Question: I am trying to run inference on a jit traced model in C++ and currently the output I get in Python is different than the output I get in C++.
Initially I thought this be caused by the jit model itself, but now I don't think so, as I spotted some small deviations in the input tensor in the C++ code. I believe I did everything as instructed by the documentation so that might as well show an issue in 'torch::from_blob'. I'm not sure!
Therefore in order to make sure which is the case, here are the snippets both in Python and C++ plus the sample input to test it.
Here is the sample image:

For Pytorch run the following snippet of code:
'''
import cv2
import torch
from PIL import Image
import math
import numpy as np
img = Image.open('D:/Codes/imgs/profile6.jpg')
width, height = img.size
scale = 0.6
sw, sh = math.ceil(width * scale), math.ceil(height * scale)
img = img.resize((sw, sh), Image.BILINEAR)
img = np.asarray(img, 'float32')
# preprocess it
img = img.transpose((2, 0, 1))
img = np.expand_dims(img, 0)
img = (img - 127.5) * <PHONE>
img = torch.from_numpy(img)
'''
For C++:
'''
#include <iostream>
#include <torch/torch.h>
#include <torch/script.h>
using namespace torch::indexing;
#include <opencv2/core.hpp>
#include<opencv2/imgproc/imgproc.hpp>
#include<opencv2/highgui/highgui.hpp>
void test15()
{
std::string pnet_path = "D:/Codes//MTCNN/pnet.jit";
cv::Mat img = cv::imread("D:/Codes/imgs/profile6.jpg");
int width = img.cols;
int height = img.rows;
float scale = 0.6f;
int sw = int(std::ceil(width * scale));
int sh = int(std::ceil(height * scale));
//cv::Mat img;
cv::resize(img, img, cv::Size(sw, sh), 0, 0, 1);
auto tensor_image = torch::from_blob(img.data, { img.rows, img.cols, img.channels() }, at::kByte);
tensor_image = tensor_image.permute({ 2,0,1 });
tensor_image.unsqueeze_(0);
tensor_image = tensor_image.toType(c10::kFloat).sub(127.5).mul(<PHONE>);
tensor_image.to(c10::DeviceType::CPU);
}
### Input comparison :
and here are the tensor values both in Python and C++
Pytorch input ('img[:, :, :10, :10]'):
'''python
img: tensor([[
[[0.3555, 0.3555, 0.3477, 0.3555, 0.3711, 0.3945, 0.3945, 0.3867, 0.3789, 0.3789],
[ 0.3477, 0.3555, 0.3555, 0.3555, 0.3555, 0.3555, 0.3555, 0.3477, 0.3398, 0.3398],
[ 0.3320, 0.3242, 0.3320, 0.3242, 0.3320, 0.3398, 0.3398, 0.3242, 0.3164, 0.3242],
[ 0.2852, 0.2930, 0.2852, 0.2852, 0.2930, 0.2930, 0.2930, 0.2852, 0.2773, 0.2773],
[ 0.2539, 0.2617, 0.2539, 0.2617, 0.2539, 0.2148, 0.2148, 0.2148, 0.2070, 0.2070],
[ 0.1914, 0.1914, 0.1836, 0.1836, 0.1758, 0.1523, 0.1367, 0.1211, 0.0977, 0.0898],
[ 0.1367, 0.1211, 0.0977, 0.0820, 0.0742, 0.0586, 0.0273, -0.0195, -0.0742, -0.0820],
[-0.0039, -0.0273, -0.0508, -0.0664, -0.0898, -0.1211, -0.1367, -0.1523, -0.1758, -0.1758],
[-0.2070, -0.2070, -0.2148, -0.2227, -0.2148, -0.1992, -0.1992, -0.1836, -0.1680, -0.1680],
[-0.2539, -0.2461, -0.2383, -0.2305, -0.2227, -0.1914, -0.1836, -0.1758, -0.1680, -0.1602]],
[[0.8398, 0.8398, 0.8320, 0.8242, 0.8320, 0.8477, 0.8398, 0.8320, 0.8164, 0.8164],
[ 0.8320, 0.8242, 0.8164, 0.8164, 0.8086, 0.8008, 0.7930, 0.7852, 0.7695, 0.7695],
[ 0.7852, 0.7852, 0.7773, 0.7695, 0.7695, 0.7617, 0.7539, 0.7383, 0.7305, 0.7148],
[ 0.7227, 0.7070, 0.7070, 0.6992, 0.6914, 0.6836, 0.6836, 0.6680, 0.6523, 0.6367],
[ 0.6289, 0.6211, 0.6211, 0.6211, 0.6055, 0.5586, 0.5508, 0.5352, 0.5273, 0.5039],
[ 0.4805, 0.4727, 0.4648, 0.4648, 0.4570, 0.4180, 0.3945, 0.3633, 0.3477, 0.3164],
[ 0.3555, 0.3398, 0.3086, 0.2930, 0.2695, 0.2461, 0.2070, 0.1523, 0.1055, 0.0820],
[ 0.1367, 0.1133, 0.0820, 0.0508, 0.0273, -0.0117, -0.0352, -0.0508, -0.0820, -0.0898],
[-0.1211, -0.1289, -0.1445, -0.1602, -0.1602, -0.1523, -0.1523, -0.1367, -0.1367, -0.1289],
[-0.2070, -0.1992, -0.1992, -0.1992, -0.1992, -0.1680, -0.1680, -0.1602, -0.1523, -0.1445]],
[[0.9492, 0.9414, 0.9336, 0.9180, 0.9180, 0.9336, 0.9258, 0.9023, 0.8867, 0.9023],
[ 0.9258, 0.9258, 0.9102, 0.9023, 0.8945, 0.8789, 0.8633, 0.8477, 0.8320, 0.8398],
[ 0.8711, 0.8633, 0.8555, 0.8477, 0.8320, 0.8242, 0.8086, 0.7930, 0.7852, 0.7773],
[ 0.7852, 0.7773, 0.7617, 0.7539, 0.7461, 0.7305, 0.7148, 0.6992, 0.6914, 0.6836],
[ 0.6758, 0.6680, 0.6602, 0.6602, 0.6367, 0.5820, 0.5742, 0.5508, 0.5430, 0.5273],
[ 0.5117, 0.5117, 0.4961, 0.4883, 0.4727, 0.4336, 0.4102, 0.3711, 0.3477, 0.3242],
[ 0.3867, 0.3711, 0.3398, 0.3164, 0.2930, 0.2539, 0.2148, 0.1523, 0.1055, 0.0820],
[ 0.1680, 0.1445, 0.1055, 0.0742, 0.0352, -0.0039, -0.0273, -0.0586, -0.0820, -0.0898],
[-0.0898, -0.0977, -0.1211, -0.1367, -0.1445, -0.1445, -0.1445, -0.1445, -0.1445, -0.1445],
[-0.1758, -0.1680, -0.1680, -0.1680, -0.1680, -0.1523, -0.1523, -0.1602, -0.1602, -0.1523]]]])
'''
C++/Libtorch tensor values ('img.index({Slice(), Slice(), Slice(None, 10), Slice(None, 10)});'):
'''
img: (1,1,.,.) =
0.3555 0.3555 0.3555 0.3555 0.3555 0.4023 0.3945 0.3867 0.3789 0.3789
0.3633 0.3633 0.3555 0.3555 0.3555 0.3555 0.3477 0.3555 0.3398 0.3398
0.3398 0.3320 0.3320 0.3242 0.3398 0.3320 0.3398 0.3242 0.3242 0.3242
0.2930 0.2930 0.2852 0.2773 0.2852 0.2930 0.2852 0.2852 0.2773 0.2852
0.2695 0.2695 0.2617 0.2773 0.2695 0.2227 0.2227 0.2227 0.2148 0.2148
0.1914 0.1914 0.1914 0.1914 0.1914 0.1602 0.1445 0.1289 0.1055 0.0977
0.1289 0.1133 0.0820 0.0742 0.0586 0.0586 0.0195 -0.0273 -0.0820 -0.0898
0.0039 -0.0195 -0.0508 -0.0664 -0.0820 -0.1289 -0.1445 -0.1602 -0.1836 -0.1836
-0.2070 -0.2148 -0.2227 -0.2383 -0.2305 -0.2070 -0.2070 -0.1914 -0.1836 -0.1758
-0.2539 -0.2461 -0.2461 -0.2383 -0.2305 -0.1914 -0.1914 -0.1758 -0.1680 -0.1602
(1,2,.,.) =
0.8398 0.8398 0.8242 0.8164 0.8242 0.8555 0.8398 0.8320 0.8242 0.8242
0.8320 0.8320 0.8242 0.8242 0.8086 0.8008 0.7930 0.7773 0.7695 0.7617
0.7930 0.7852 0.7773 0.7695 0.7695 0.7695 0.7539 0.7461 0.7305 0.7227
0.7070 0.7070 0.6992 0.6992 0.6914 0.6836 0.6758 0.6602 0.6523 0.6367
0.6367 0.6367 0.6289 0.6289 0.6211 0.5664 0.5586 0.5430 0.5352 0.5117
0.4805 0.4805 0.4805 0.4648 0.4727 0.4258 0.4023 0.3711 0.3555 0.3320
0.3398 0.3320 0.3008 0.2773 0.2617 0.2461 0.1992 0.1445 0.0898 0.0586
0.1367 0.1211 0.0898 0.0508 0.0273 -0.0195 -0.0352 -0.0664 -0.0898 -0.1055
-0.1211 -0.1289 -0.1367 -0.1602 -0.1602 -0.1523 -0.1523 -0.1445 -0.1445 -0.1367
-0.2148 -0.2070 -0.2070 -0.2070 -0.1992 -0.1680 -0.1680 -0.1602 -0.1523 -0.1445
(1,3,.,.) =
0.9414 0.9414 0.9336 0.9180 0.9102 0.9336 0.9258 0.9023 0.8945 0.9023
0.9180 0.9180 0.9102 0.9102 0.8945 0.8711 0.8633 0.8555 0.8242 0.8477
0.8711 0.8711 0.8633 0.8477 0.8320 0.8164 0.8164 0.7930 0.7852 0.7852
0.7773 0.7773 0.7539 0.7461 0.7305 0.7148 0.7070 0.6992 0.6836 0.6758
0.6836 0.6836 0.6758 0.6680 0.6445 0.5898 0.5820 0.5586 0.5508 0.5352
0.5273 0.5195 0.5117 0.4883 0.4883 0.4414 0.4102 0.3789 0.3633 0.3398
0.3867 0.3633 0.3320 0.3008 0.2695 0.2539 0.2070 0.1445 0.0898 0.0664
0.1836 0.1523 0.1133 0.0742 0.0352 -0.0117 -0.0352 -0.0664 -0.0898 -0.1055
-0.0820 -0.0977 -0.1211 -0.1367 -0.1445 -0.1445 -0.1445 -0.1367 -0.1445 -0.1445
-0.1758 -0.1758 -0.1758 -0.1758 -0.1758 -0.1602 -0.1523 -0.1680 -0.1602 -0.1602
[ CPUFloatType{1,3,10,10} ]
'''
By the way, these are the tensor values before being normalized/preprocessed:
Python:
'''
img.shape: (3, 101, 180)
img: [
[[173. 173. 172. 173. 175.]
[172. 173. 173. 173. 173.]
[170. 169. 170. 169. 170.]
[164. 165. 164. 164. 165.]
[160. 161. 160. 161. 160.]]
[[235. 235. 234. 233. 234.]
[234. 233. 232. 232. 231.]
[228. 228. 227. 226. 226.]
[220. 218. 218. 217. 216.]
[208. 207. 207. 207. 205.]]
[[249. 248. 247. 245. 245.]
[246. 246. 244. 243. 242.]
[239. 238. 237. 236. 234.]
[228. 227. 225. 224. 223.]
[214. 213. 212. 212. 209.]]]
'''
CPP:
'''
img.shape: [1, 3, 101, 180]
img: (1,1,.,.) =
173 173 173 173 173
174 174 173 173 173
171 170 170 169 171
165 165 164 163 164
162 162 161 163 162
(1,2,.,.) =
235 235 233 232 233
234 234 233 233 231
229 228 227 226 226
218 218 217 217 216
209 209 208 208 207
(1,3,.,.) =
248 248 247 245 244
245 245 244 244 242
239 239 238 236 234
227 227 224 223 221
215 215 214 213 210
[ CPUByteType{1,3,5,5} ]
'''
As you can see, at first glance, they might look identical, but upon looking closer, you can see many small deviations in the input! How can I avoid these changes, and get to the exact values in C++?
I wonder what is causing this weird phenomena to happen!
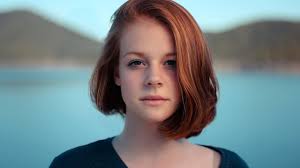
Answer: Its being made clear that this is indeed an input issue and more specifically this is because the image is first read by 'PIL.Image.open' in Python and later changed into a 'numpy' array. If the image is read with 'OpenCV', then, everything input-wise, is the same both in Python and C++.
## More explanation
However, in my specific case, using the OpenCV image results in a minor change in the final result. The only way this change/difference is minimized, is when I make the Opencv image grayscale and feed it to the network in which case, both the PIL input and opencv input have nearly identical output.
Here are the two example, the pil image is bgr and the opencv is in grayscale mode: you need to save them on disk and see that the are nearly identical (left is cv_image, right is pil_image):

However, if I simply don't convert the opencv image into grayscale mode (and back to bgr to get 3 channels), this is how it looks (left is cv_image and right is pil_image):

## Update
This turned out to be again input related. the reason we had slight differences was due to the model being trained on rgb images and thus channels order mattered. When using PIL image, there were some conversions happening back and forth for different methods and thus it caused the whole thing to be a mess that you earlier read about above.
To cut a long story short, there was not any issue regarding the conversion from 'cv::Mat' into a 'torch::Tensor' or vice versa, the issue was in the way the images were created and fed to the network differently in Python and C++. When both Python and C++ backend, used OpenCV for dealing with images, their output and result matched 100%.